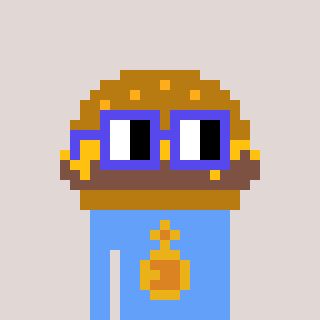
a pixel art character with square blue glasses, a burger-shaped head and a blue-colored body on a warm background